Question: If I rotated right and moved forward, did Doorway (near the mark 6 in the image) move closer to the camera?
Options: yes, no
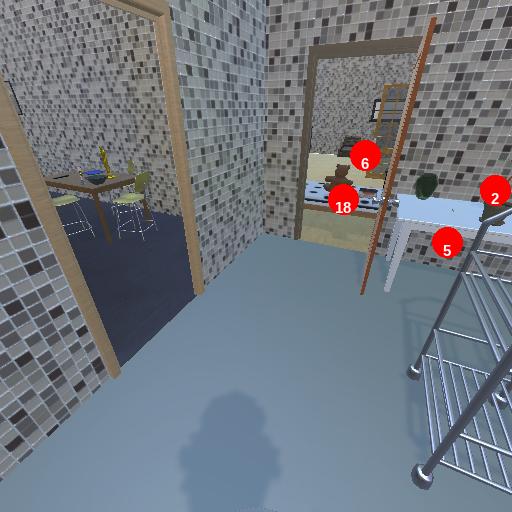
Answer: yes